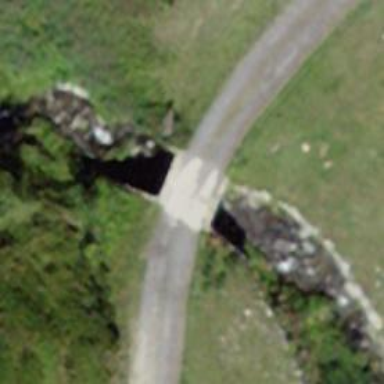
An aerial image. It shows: Track road with bridge.